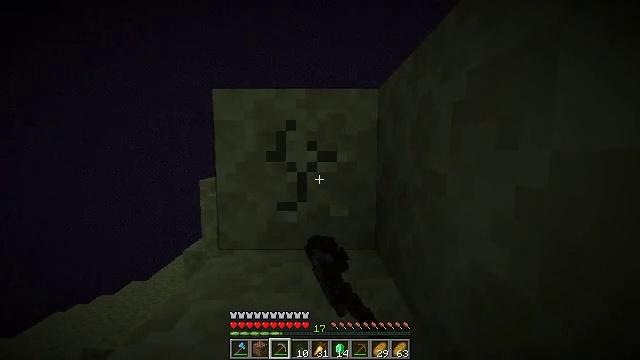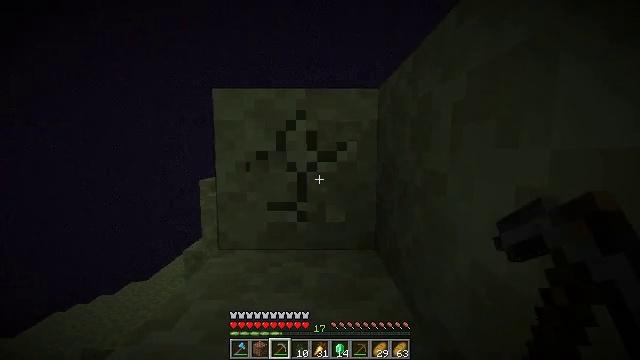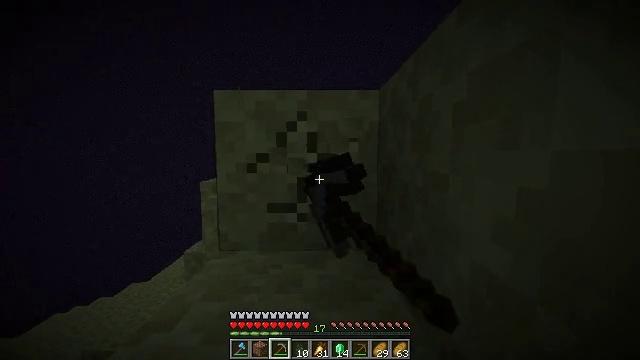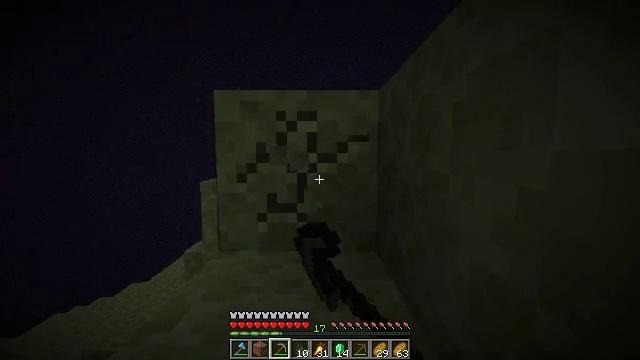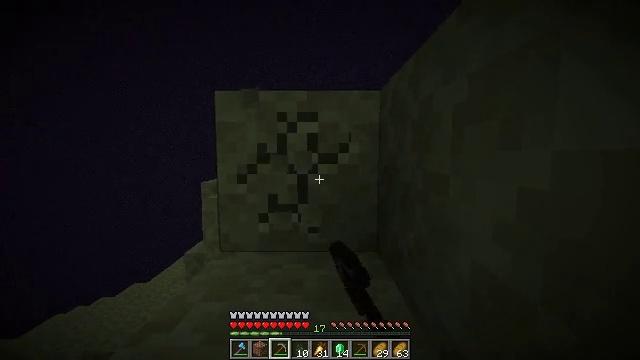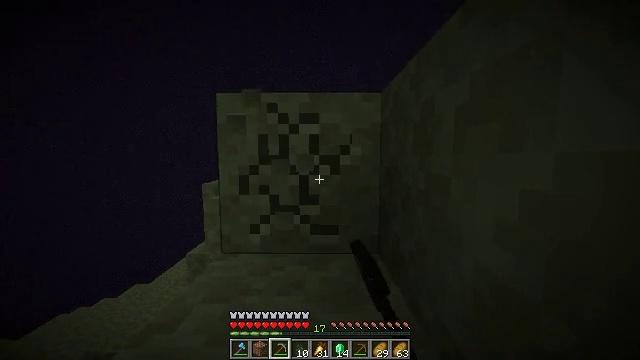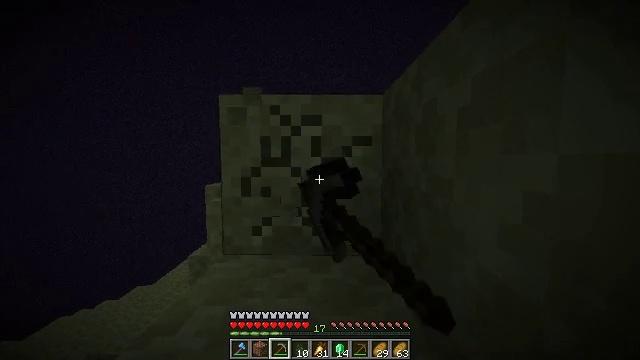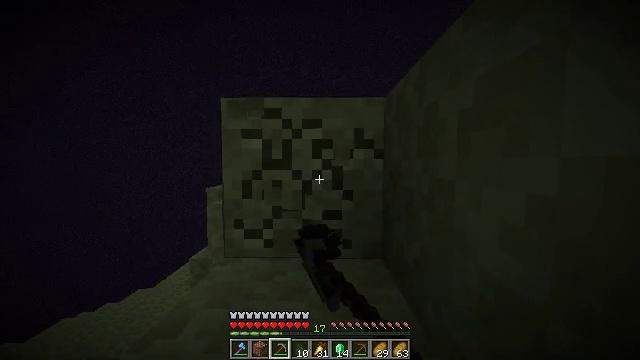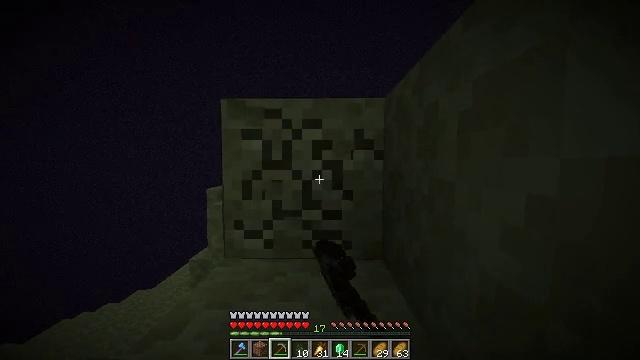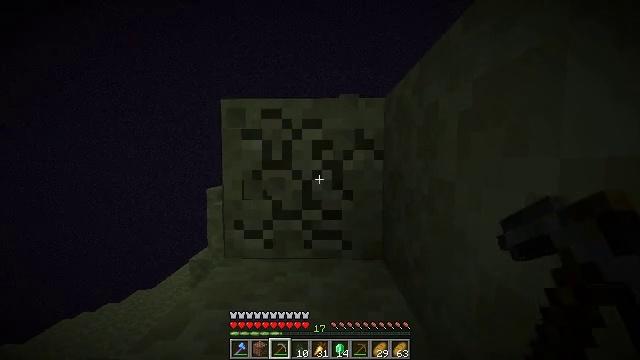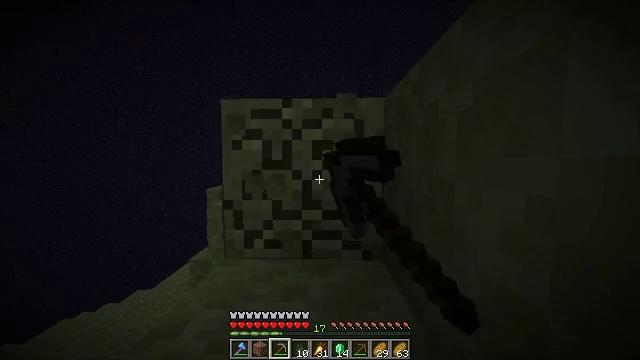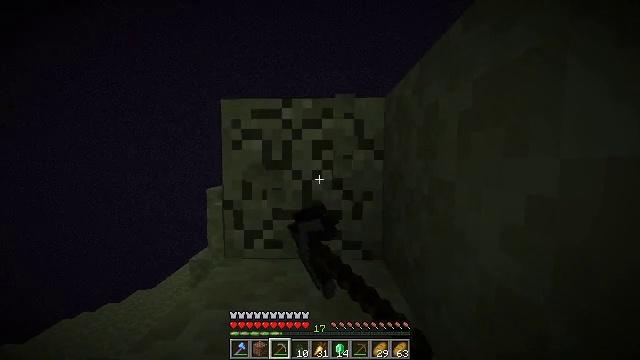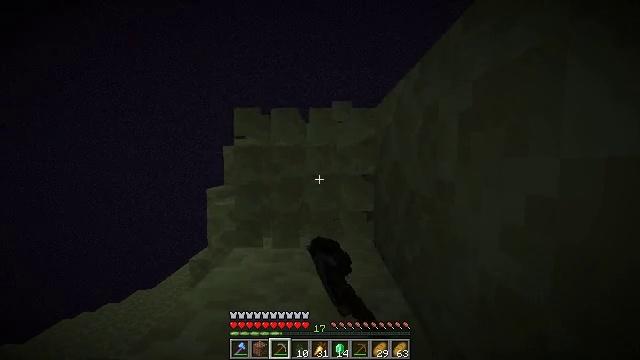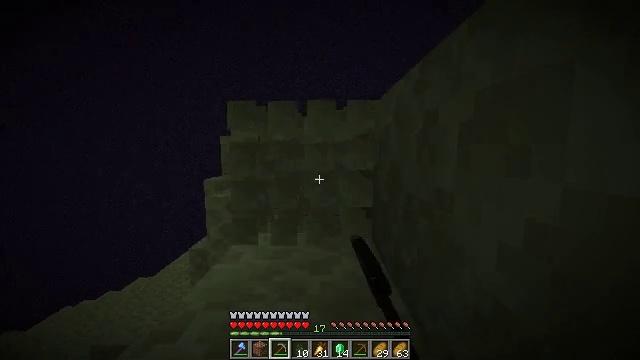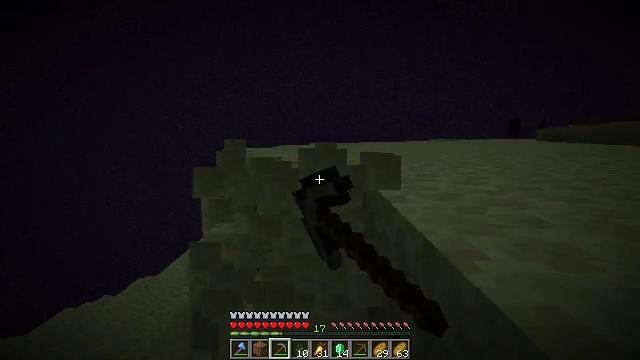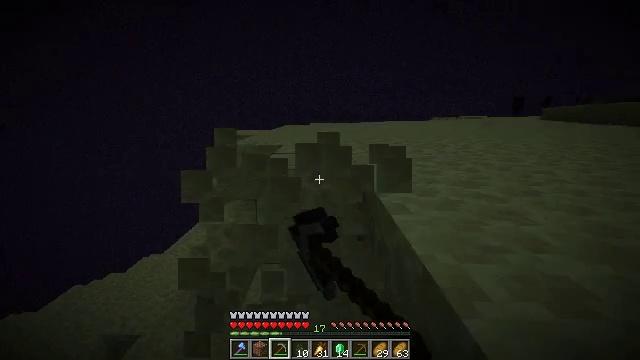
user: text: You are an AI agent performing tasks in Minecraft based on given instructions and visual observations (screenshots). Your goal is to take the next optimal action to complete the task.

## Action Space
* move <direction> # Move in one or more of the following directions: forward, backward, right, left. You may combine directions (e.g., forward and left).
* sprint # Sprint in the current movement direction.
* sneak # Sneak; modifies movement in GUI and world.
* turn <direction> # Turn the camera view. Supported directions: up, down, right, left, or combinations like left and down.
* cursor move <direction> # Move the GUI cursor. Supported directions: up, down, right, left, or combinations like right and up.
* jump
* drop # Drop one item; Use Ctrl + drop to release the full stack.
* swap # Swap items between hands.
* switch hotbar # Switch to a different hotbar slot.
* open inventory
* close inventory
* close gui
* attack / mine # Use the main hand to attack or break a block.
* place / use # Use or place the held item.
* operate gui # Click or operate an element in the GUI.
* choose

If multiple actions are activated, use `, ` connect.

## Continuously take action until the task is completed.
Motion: motion action
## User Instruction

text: Collect end stone for your base.
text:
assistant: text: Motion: attack / mine
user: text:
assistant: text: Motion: attack / mine
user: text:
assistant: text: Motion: attack / mine
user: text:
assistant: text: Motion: attack / mine
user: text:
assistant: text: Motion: attack / mine
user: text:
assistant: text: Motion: attack / mine
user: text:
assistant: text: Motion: attack / mine
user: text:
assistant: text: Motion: attack / mine
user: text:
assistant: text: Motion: attack / mine
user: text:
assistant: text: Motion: attack / mine
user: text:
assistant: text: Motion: attack / mine
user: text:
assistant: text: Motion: attack / mine
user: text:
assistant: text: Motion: move forward, turn down, attack / mine, jump
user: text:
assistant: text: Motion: move forward, turn down, attack / mine, jump
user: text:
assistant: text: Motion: move forward, turn down, attack / mine, jump
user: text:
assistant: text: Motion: move forward, turn down, attack / mine, jump
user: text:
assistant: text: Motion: move forward, turn down, attack / mine
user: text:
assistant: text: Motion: move forward, turn down, attack / mine
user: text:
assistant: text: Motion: turn down, attack / mine
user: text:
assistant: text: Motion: attack / mine
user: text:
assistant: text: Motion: attack / mine
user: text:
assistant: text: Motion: turn down, attack / mine
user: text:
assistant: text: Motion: attack / mine
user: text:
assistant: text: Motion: attack / mine
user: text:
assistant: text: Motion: attack / mine
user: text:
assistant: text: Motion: attack / mine
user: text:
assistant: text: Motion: attack / mine
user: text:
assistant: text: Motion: attack / mine
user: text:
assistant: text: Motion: attack / mine
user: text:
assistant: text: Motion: attack / mine